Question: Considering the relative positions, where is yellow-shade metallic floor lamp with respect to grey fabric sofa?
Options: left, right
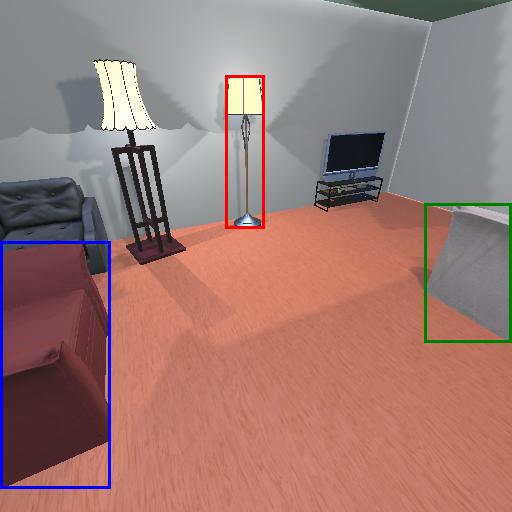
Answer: left